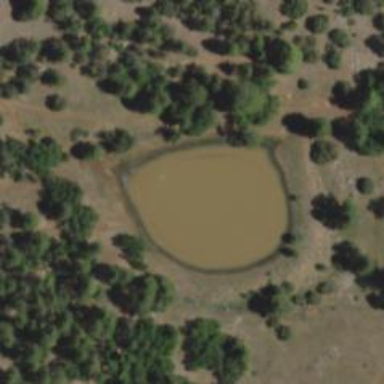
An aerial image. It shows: Natural watering place with stream pool.